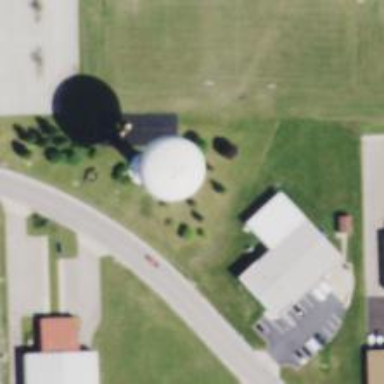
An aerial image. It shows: Water tower that is man-made.